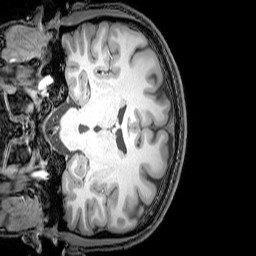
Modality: T1w
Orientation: coronal
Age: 24
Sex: male
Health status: healthy
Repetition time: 0.081 s
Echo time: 0.037 s